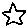
Label: star